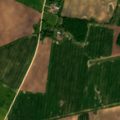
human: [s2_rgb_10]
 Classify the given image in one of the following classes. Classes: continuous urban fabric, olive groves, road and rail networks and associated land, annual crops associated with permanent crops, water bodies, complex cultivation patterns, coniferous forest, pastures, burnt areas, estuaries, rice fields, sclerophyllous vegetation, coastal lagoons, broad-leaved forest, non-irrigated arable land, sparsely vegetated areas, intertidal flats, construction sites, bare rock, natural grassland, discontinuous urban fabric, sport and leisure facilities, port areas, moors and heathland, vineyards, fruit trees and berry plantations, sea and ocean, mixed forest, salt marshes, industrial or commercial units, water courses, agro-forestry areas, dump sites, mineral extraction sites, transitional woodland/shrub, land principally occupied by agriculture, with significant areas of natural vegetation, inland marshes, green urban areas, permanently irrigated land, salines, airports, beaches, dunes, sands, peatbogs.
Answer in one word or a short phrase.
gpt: non-irrigated arable land, land principally occupied by agriculture, with significant areas of natural vegetation